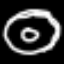
Label: donut